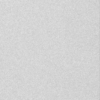
Label: dusty